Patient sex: F
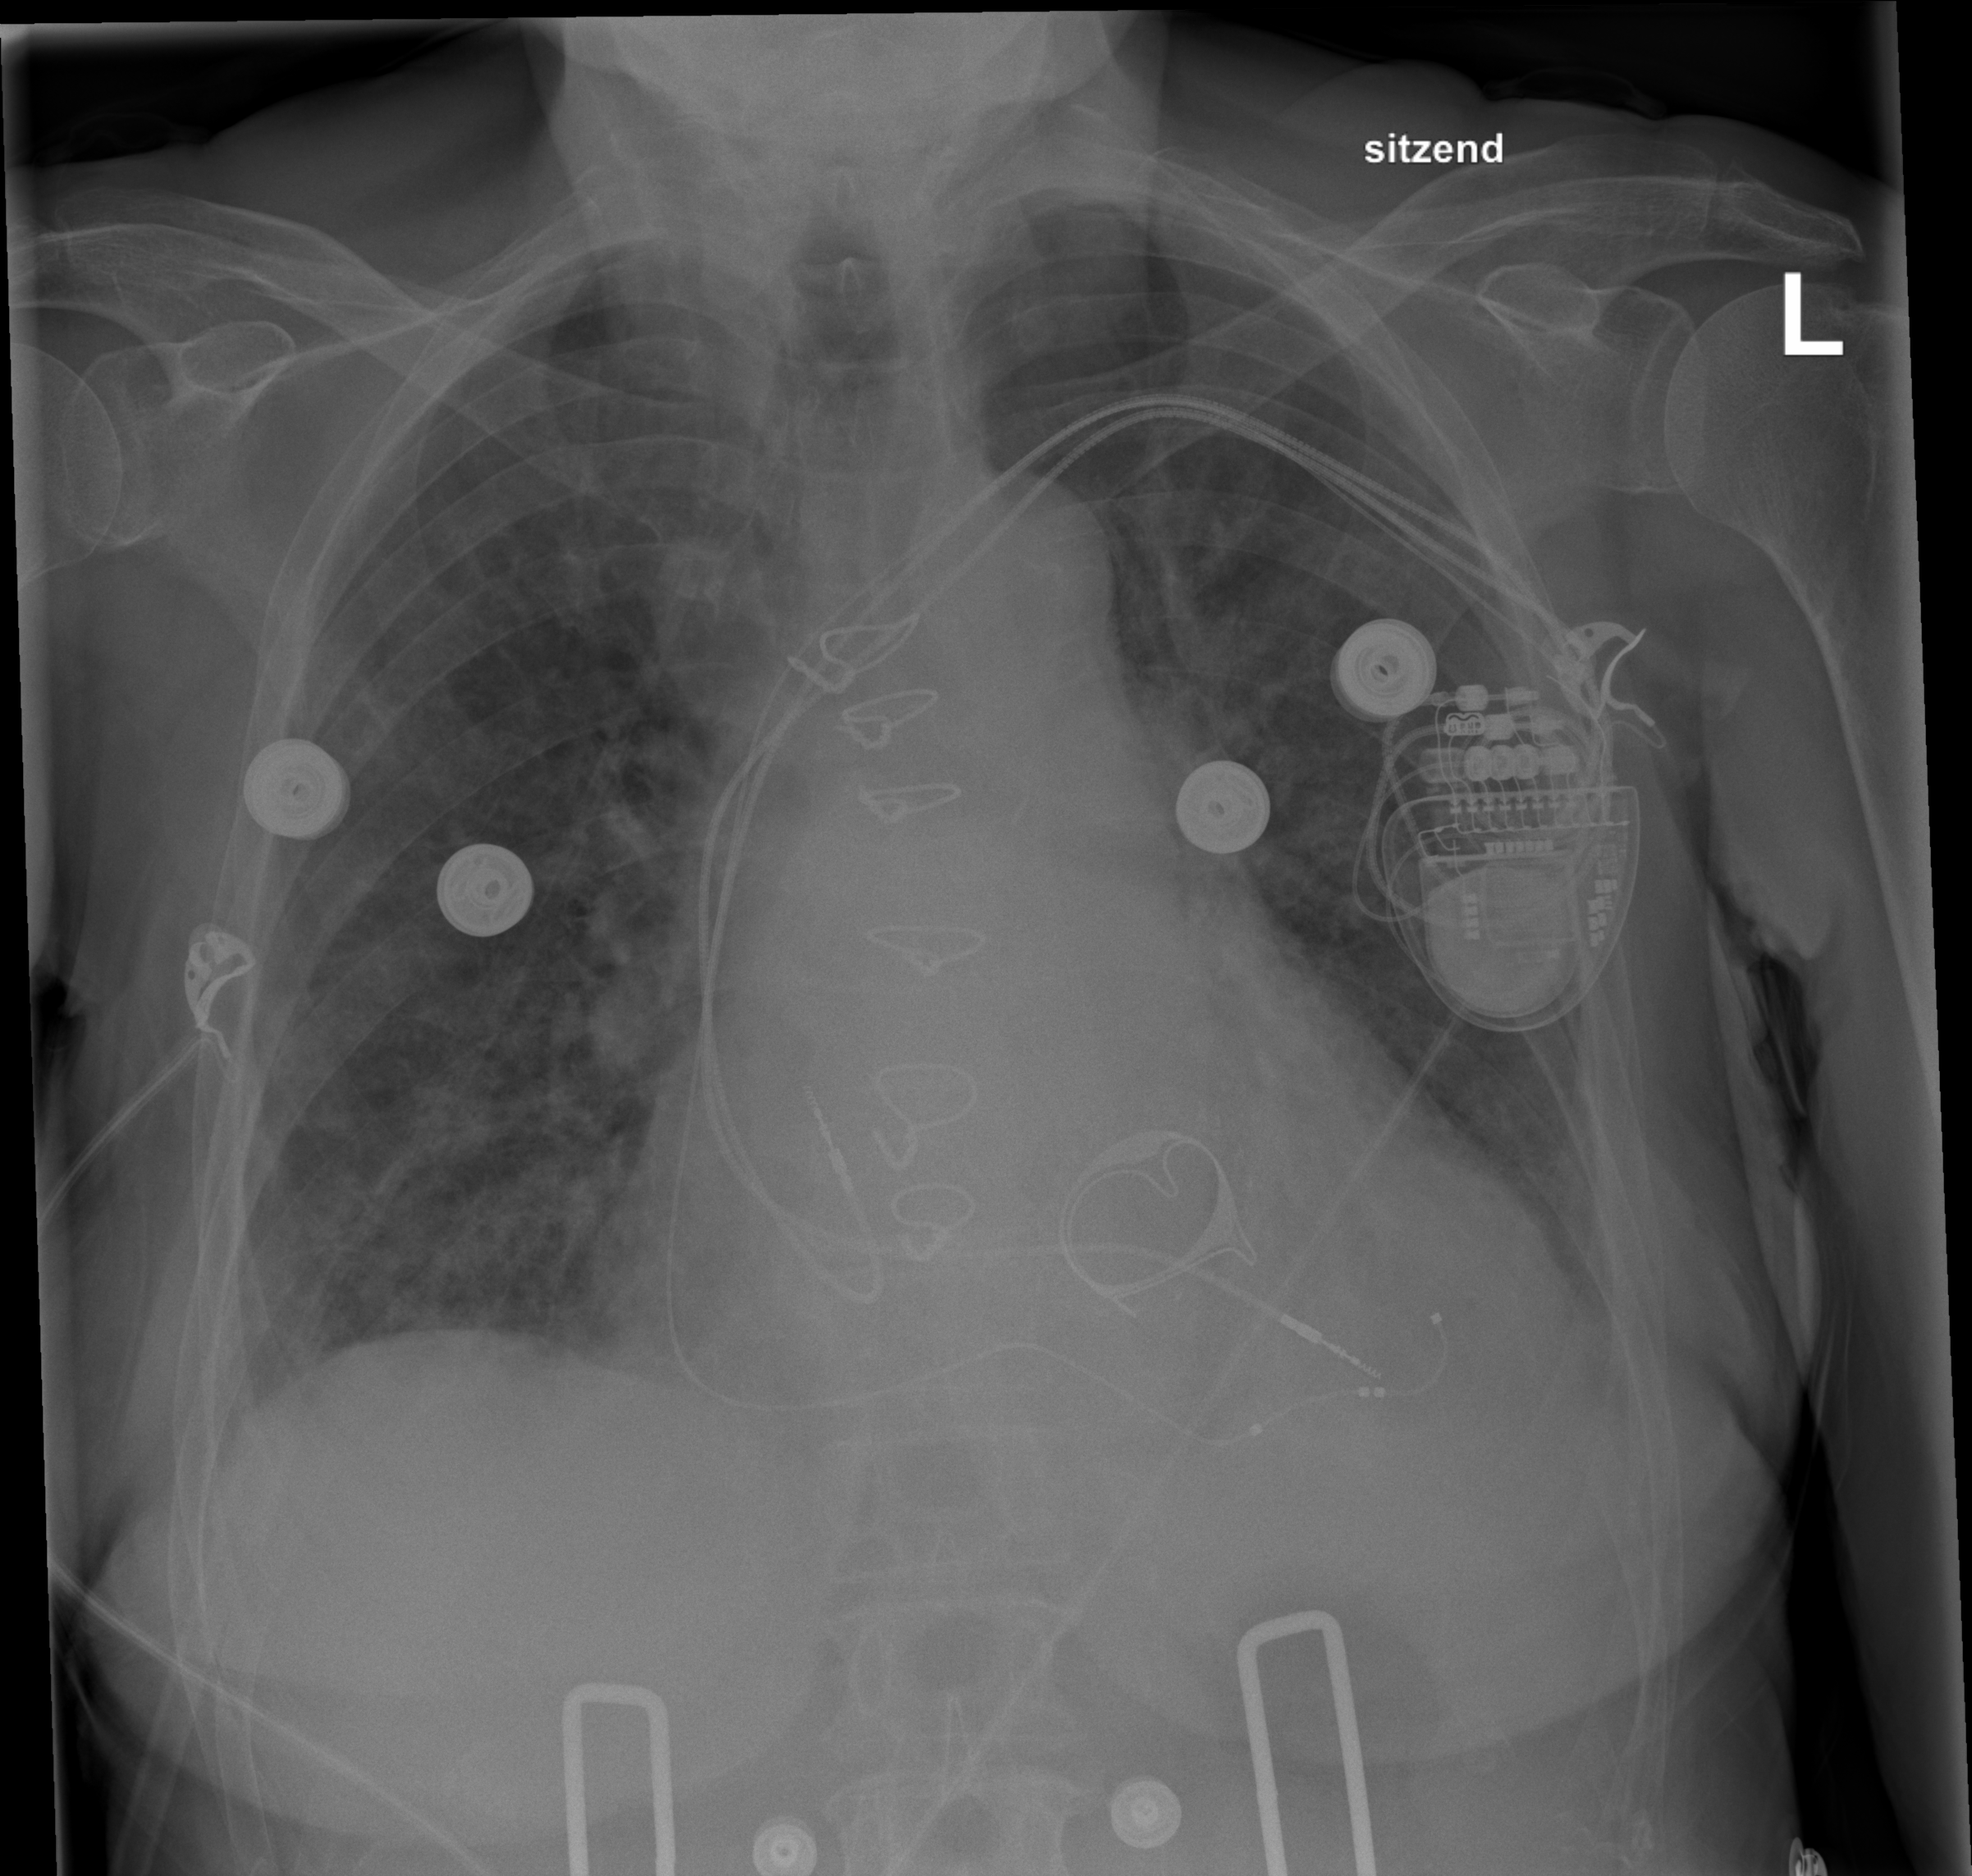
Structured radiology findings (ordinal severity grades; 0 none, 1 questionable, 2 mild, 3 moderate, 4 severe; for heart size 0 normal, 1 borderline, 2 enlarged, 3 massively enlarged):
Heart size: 2
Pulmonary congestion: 2
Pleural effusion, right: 0
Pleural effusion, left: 2
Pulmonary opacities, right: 2
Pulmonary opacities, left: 2
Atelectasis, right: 2
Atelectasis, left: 2